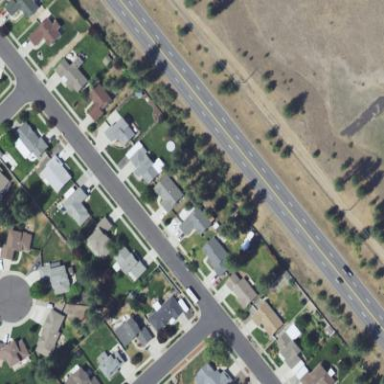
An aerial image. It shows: Residential area consisting of single-family homes.